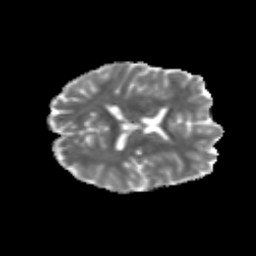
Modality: MD
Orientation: axial
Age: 21
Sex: male
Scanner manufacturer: siemens
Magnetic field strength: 3 T
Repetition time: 3.5 s
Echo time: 0.125 s